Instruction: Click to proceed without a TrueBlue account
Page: checkout
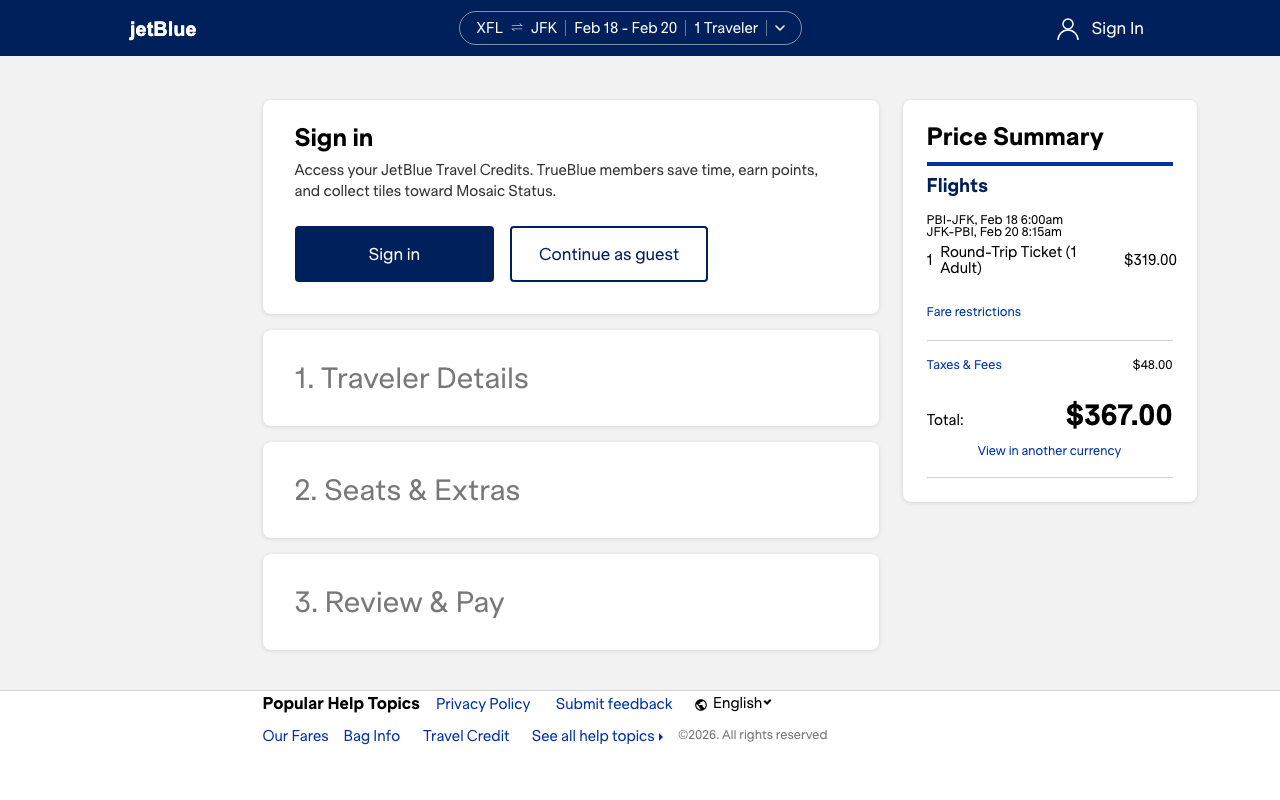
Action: click